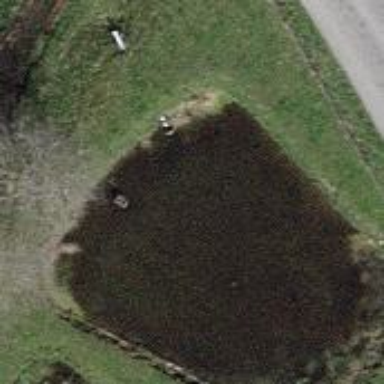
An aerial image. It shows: Pond surrounded by natural water.